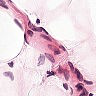
Metastatic tissue present: no